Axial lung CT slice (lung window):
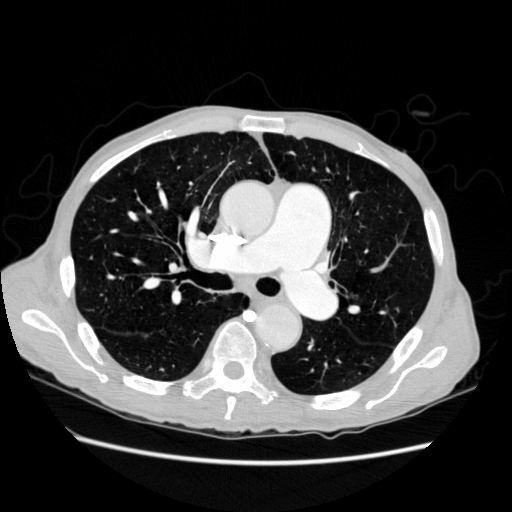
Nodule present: no